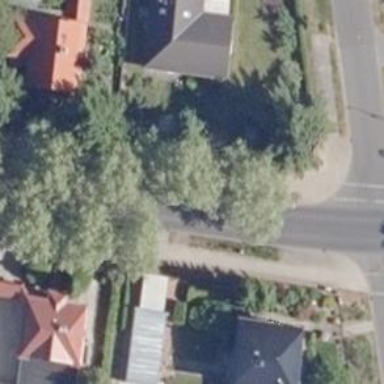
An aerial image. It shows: Tertiary road with asphalt surface.